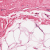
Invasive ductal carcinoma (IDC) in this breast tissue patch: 0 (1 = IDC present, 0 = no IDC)